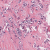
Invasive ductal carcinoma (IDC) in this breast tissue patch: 1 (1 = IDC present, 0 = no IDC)